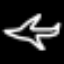
Label: airplane